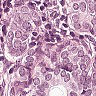
Metastatic tissue present: yes